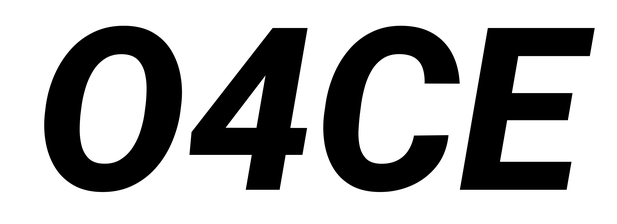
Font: Roboto-Italic_ExtraBold_Italic